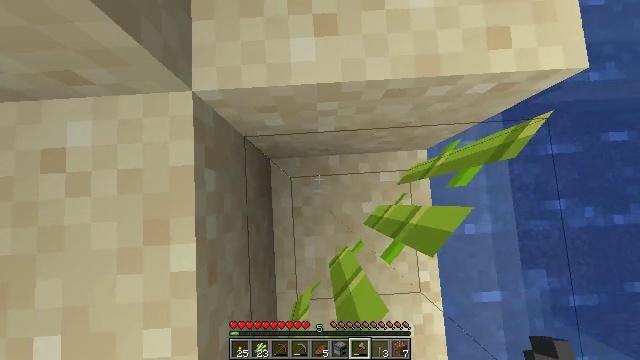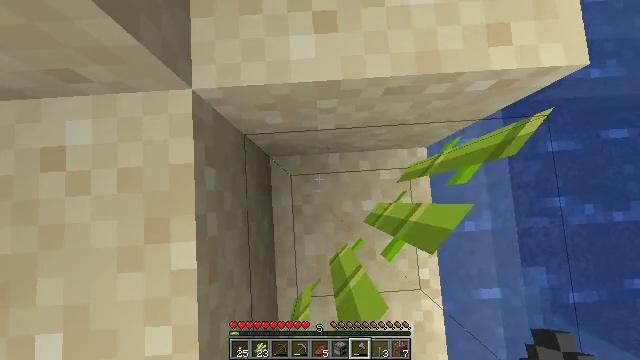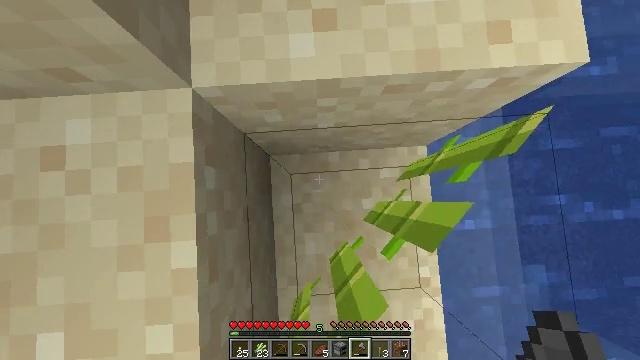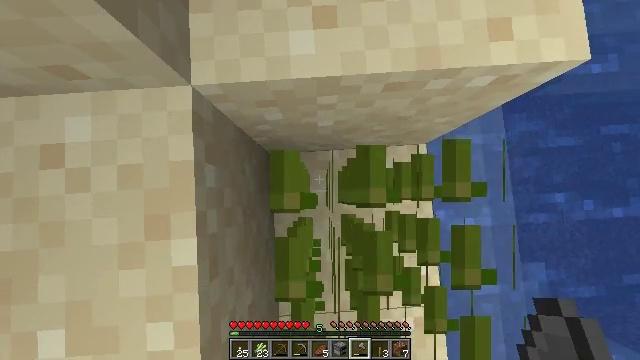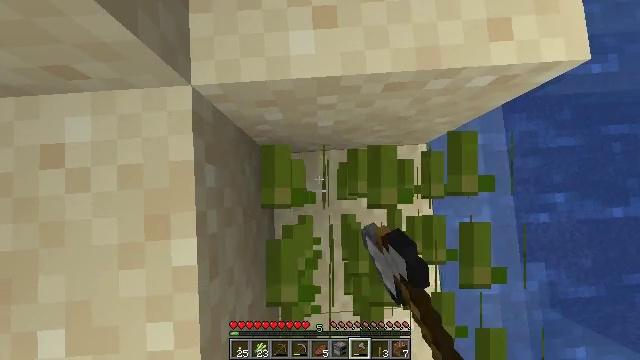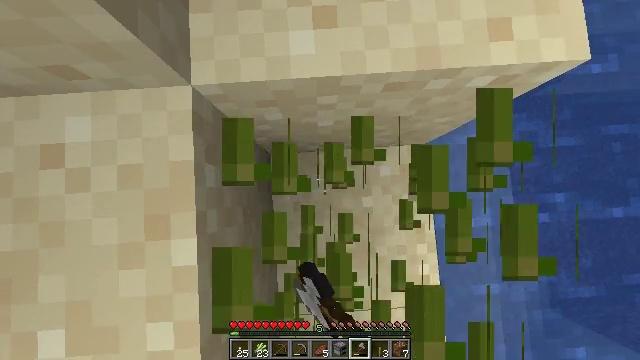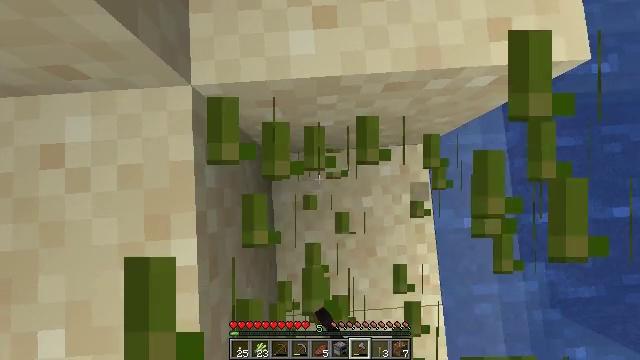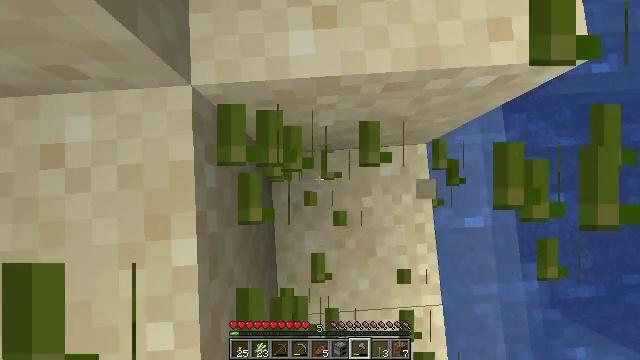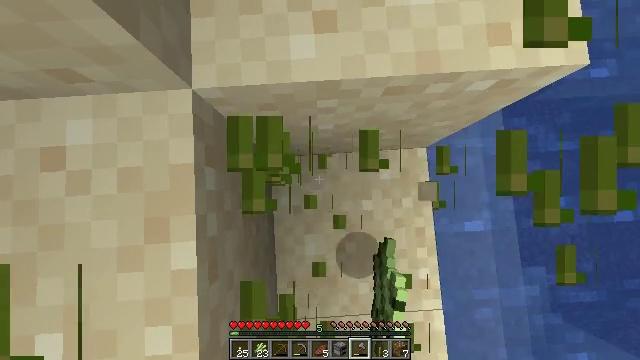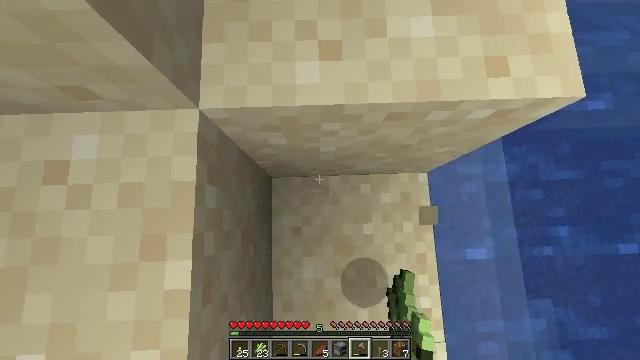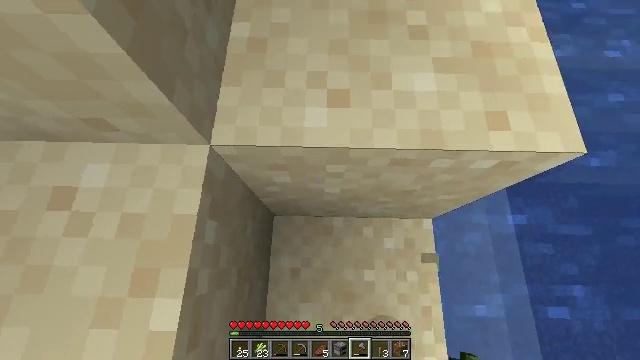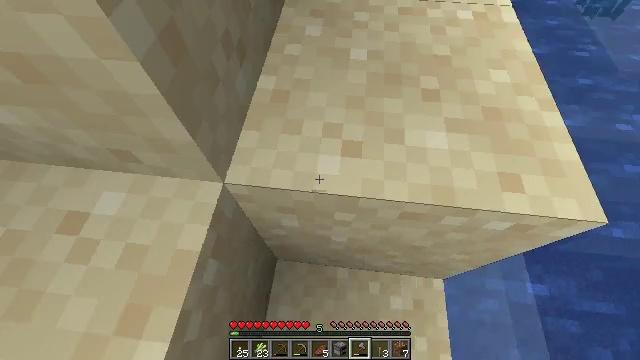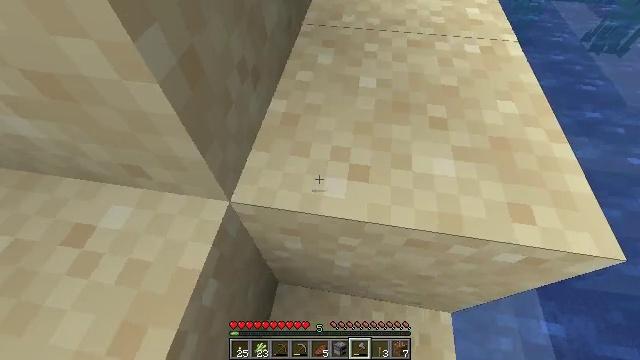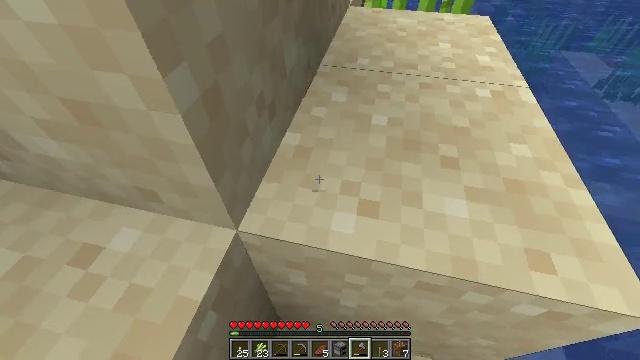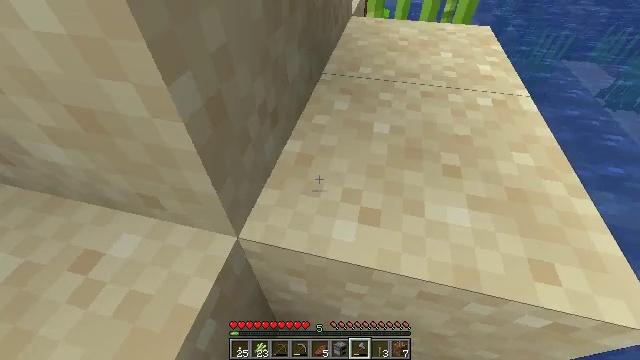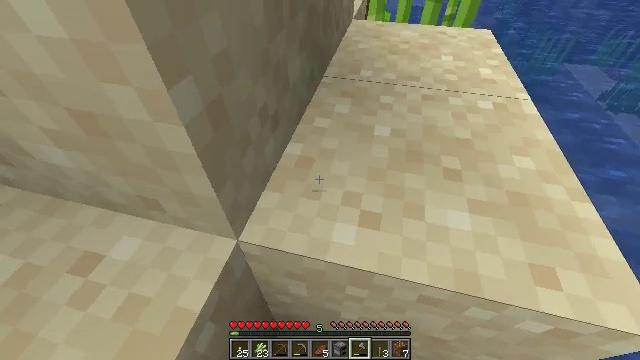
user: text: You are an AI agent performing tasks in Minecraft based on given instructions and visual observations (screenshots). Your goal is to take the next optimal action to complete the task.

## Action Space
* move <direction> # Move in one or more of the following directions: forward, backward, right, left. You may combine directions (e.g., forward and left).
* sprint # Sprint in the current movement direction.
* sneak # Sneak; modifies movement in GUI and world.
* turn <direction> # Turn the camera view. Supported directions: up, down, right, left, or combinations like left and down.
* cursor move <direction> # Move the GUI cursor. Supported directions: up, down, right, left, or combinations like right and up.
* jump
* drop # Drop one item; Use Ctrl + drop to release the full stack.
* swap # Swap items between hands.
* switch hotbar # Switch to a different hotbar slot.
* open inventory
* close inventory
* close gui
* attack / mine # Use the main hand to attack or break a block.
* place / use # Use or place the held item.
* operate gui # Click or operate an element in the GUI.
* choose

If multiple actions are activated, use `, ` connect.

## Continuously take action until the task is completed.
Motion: motion action
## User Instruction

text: Gather sugar cane for crafting.
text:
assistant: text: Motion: no_op
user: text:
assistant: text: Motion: no_op
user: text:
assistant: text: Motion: attack / mine
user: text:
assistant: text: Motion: attack / mine
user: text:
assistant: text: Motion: attack / mine
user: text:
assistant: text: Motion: no_op
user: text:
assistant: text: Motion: no_op
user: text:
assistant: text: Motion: no_op
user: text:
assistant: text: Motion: move forward, turn left and up
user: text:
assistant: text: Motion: move forward, turn left and up
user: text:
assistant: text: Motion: move forward, turn left and up
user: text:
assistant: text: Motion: move forward, turn left and up
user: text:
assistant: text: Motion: move forward, turn left and up
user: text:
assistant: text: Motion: move forward, turn up
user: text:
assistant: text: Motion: move forward
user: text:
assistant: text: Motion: move forward
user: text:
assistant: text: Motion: move forward, jump
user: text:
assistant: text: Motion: move forward, jump
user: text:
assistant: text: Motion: move forward, jump
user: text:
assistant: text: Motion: move forward, jump
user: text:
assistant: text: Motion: move forward, turn up, jump
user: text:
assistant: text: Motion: move forward, turn right and up, jump
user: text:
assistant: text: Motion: move forward, turn right and up, jump
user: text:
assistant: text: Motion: move forward, turn right and up, jump
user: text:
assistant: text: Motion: move forward
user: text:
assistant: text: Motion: move forward, turn right
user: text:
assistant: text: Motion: move forward, turn right
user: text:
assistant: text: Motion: move forward, turn right
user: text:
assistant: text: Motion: move forward, turn right and up
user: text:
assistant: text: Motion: move forward, turn right and up